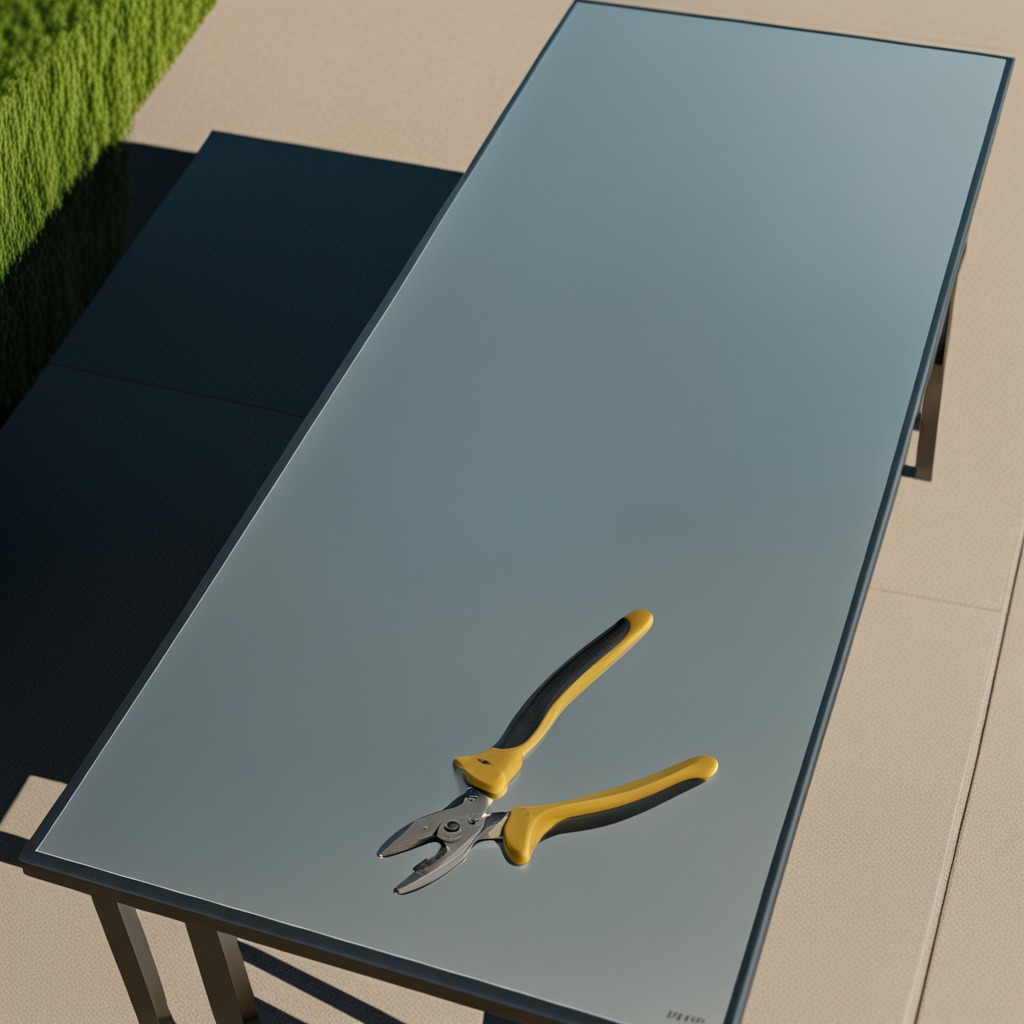
A plier lies on the textured surface of a clean utility table in a temporary outdoor tool station.